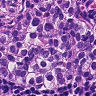
Metastatic tissue present: yes